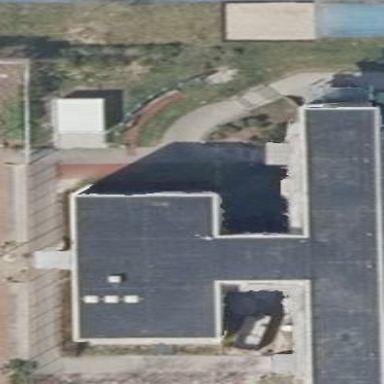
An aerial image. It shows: School building.